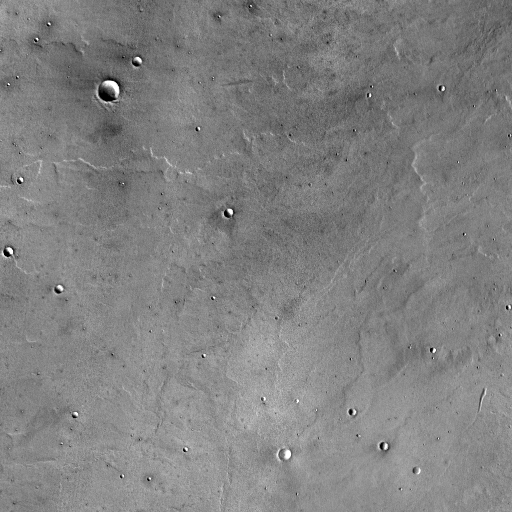
Crater classes present: Background, Other